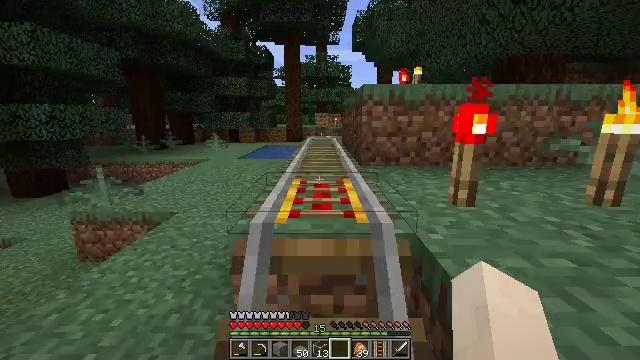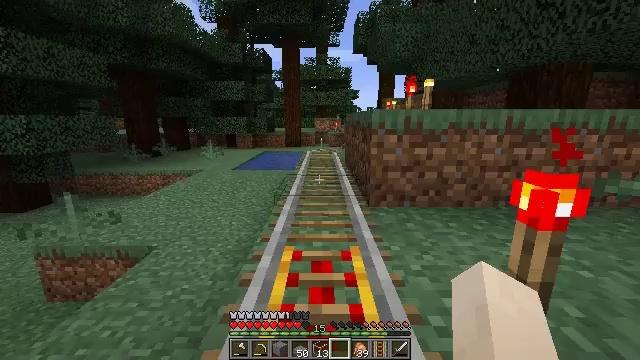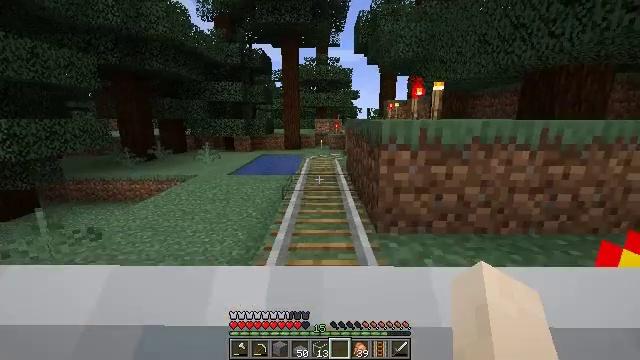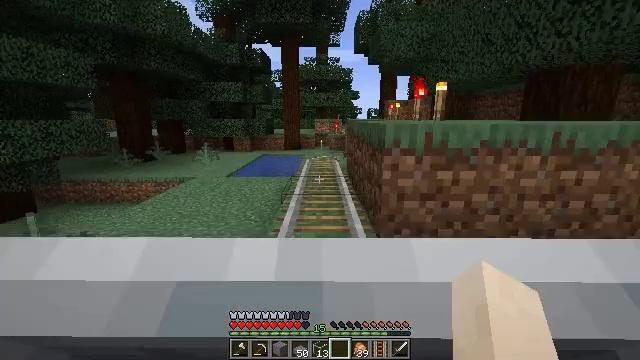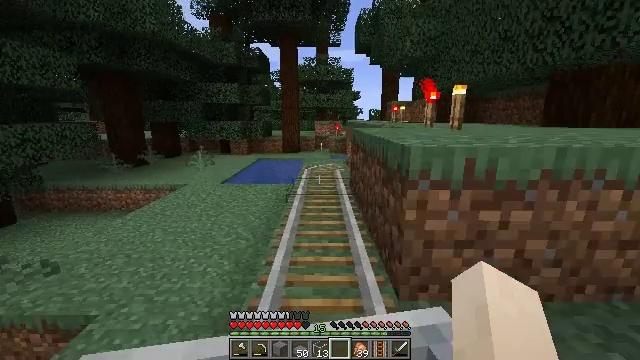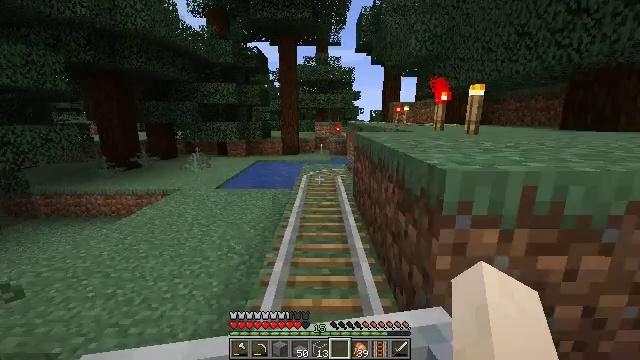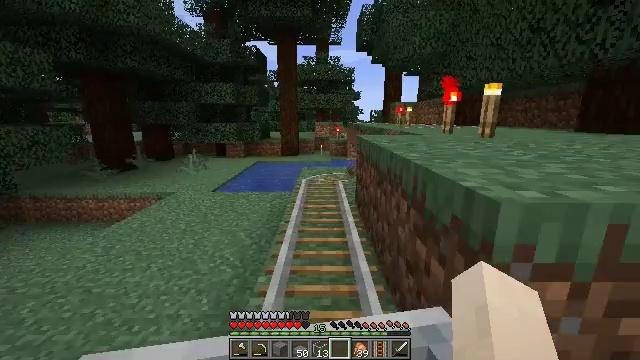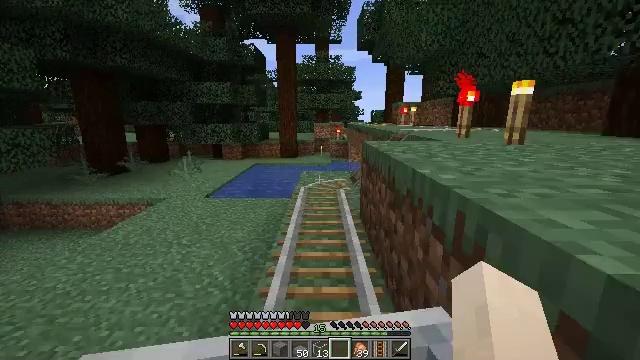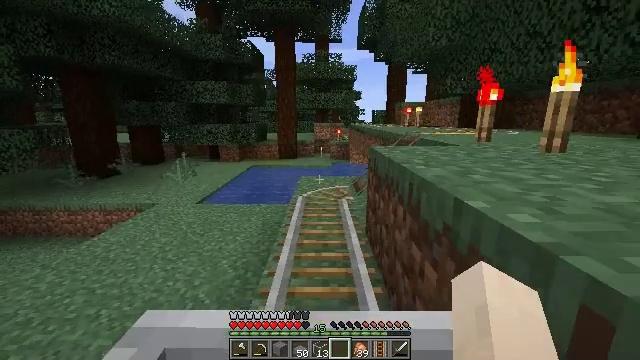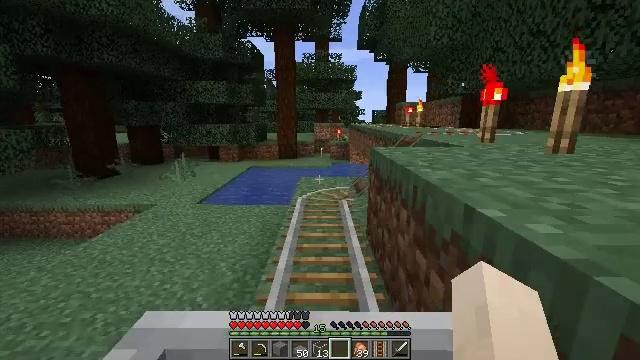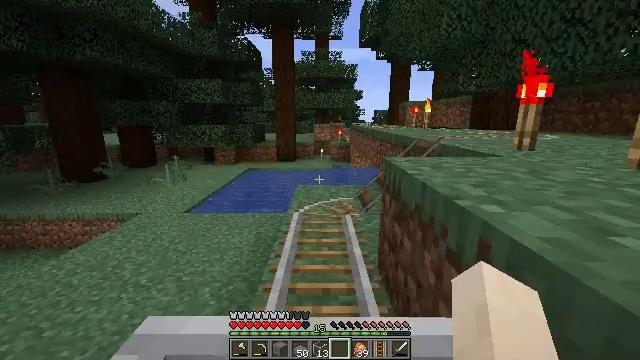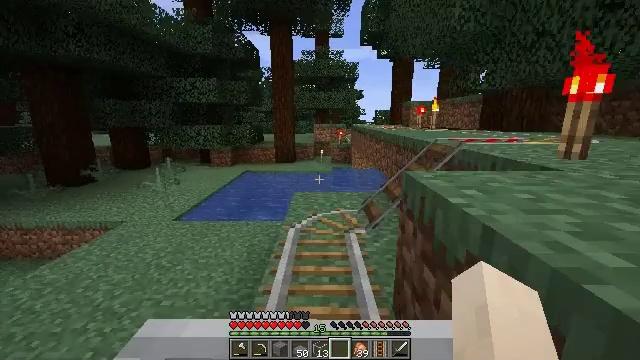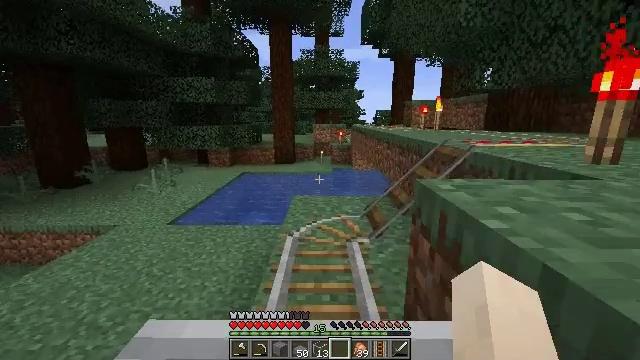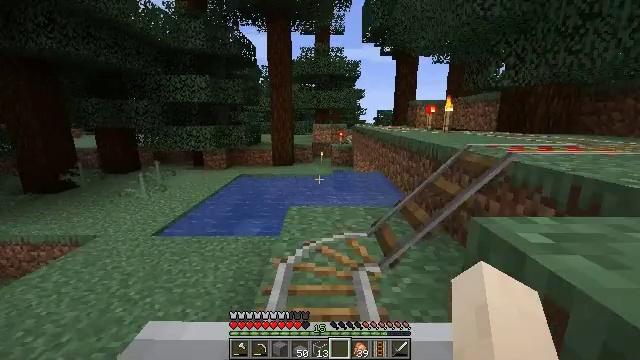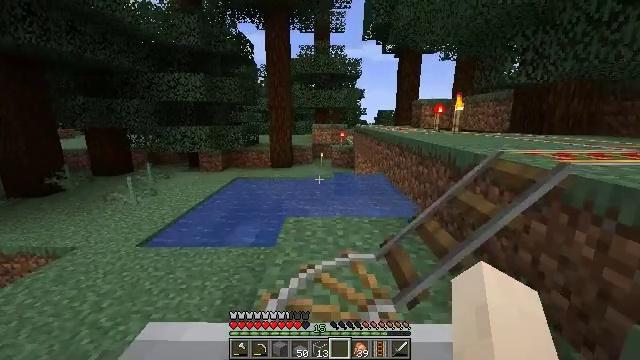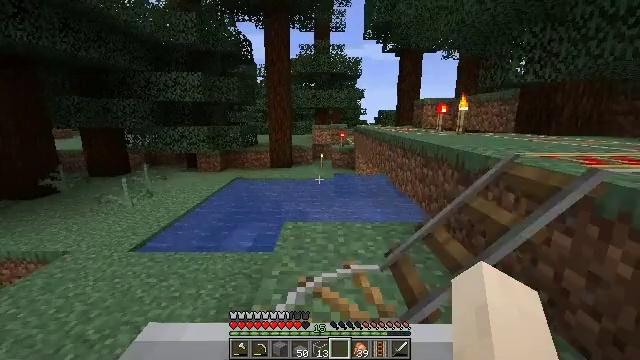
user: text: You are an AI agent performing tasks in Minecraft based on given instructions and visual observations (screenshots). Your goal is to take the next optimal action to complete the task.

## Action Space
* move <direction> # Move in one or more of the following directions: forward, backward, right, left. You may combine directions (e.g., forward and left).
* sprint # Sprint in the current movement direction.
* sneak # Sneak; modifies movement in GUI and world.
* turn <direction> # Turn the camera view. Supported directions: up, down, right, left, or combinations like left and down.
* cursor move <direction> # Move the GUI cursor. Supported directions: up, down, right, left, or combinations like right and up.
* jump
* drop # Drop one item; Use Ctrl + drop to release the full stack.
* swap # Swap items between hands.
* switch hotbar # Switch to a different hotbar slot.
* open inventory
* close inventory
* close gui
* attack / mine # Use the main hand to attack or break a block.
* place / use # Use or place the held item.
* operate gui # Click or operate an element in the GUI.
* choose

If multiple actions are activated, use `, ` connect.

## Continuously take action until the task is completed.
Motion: motion action
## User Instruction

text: Break the stripped spruce log.
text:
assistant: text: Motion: no_op
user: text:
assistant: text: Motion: no_op
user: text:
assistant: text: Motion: no_op
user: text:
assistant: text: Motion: no_op
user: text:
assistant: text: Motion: no_op
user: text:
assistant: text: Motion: no_op
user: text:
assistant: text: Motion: no_op
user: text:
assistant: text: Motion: no_op
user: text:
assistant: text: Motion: no_op
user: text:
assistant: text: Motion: no_op
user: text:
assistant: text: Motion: no_op
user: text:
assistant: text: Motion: no_op
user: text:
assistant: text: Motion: no_op
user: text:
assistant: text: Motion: no_op
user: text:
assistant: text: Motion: no_op
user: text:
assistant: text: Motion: no_op
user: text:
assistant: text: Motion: no_op
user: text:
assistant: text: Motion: no_op
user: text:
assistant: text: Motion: no_op
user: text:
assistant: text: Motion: no_op
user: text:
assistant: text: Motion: no_op
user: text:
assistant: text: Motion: no_op
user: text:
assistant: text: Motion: no_op
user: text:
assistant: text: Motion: no_op
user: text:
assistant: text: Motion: no_op
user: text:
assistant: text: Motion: no_op
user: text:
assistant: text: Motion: no_op
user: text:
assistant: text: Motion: no_op
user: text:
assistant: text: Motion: no_op
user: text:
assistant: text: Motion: no_op